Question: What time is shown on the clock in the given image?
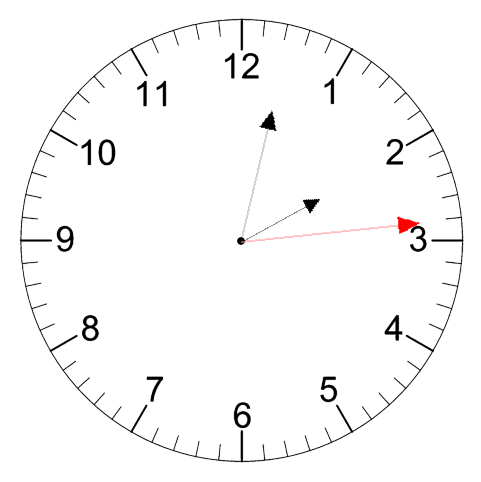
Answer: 02:02:14